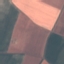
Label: AnnualCrop